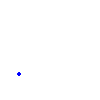
Particle: kaon